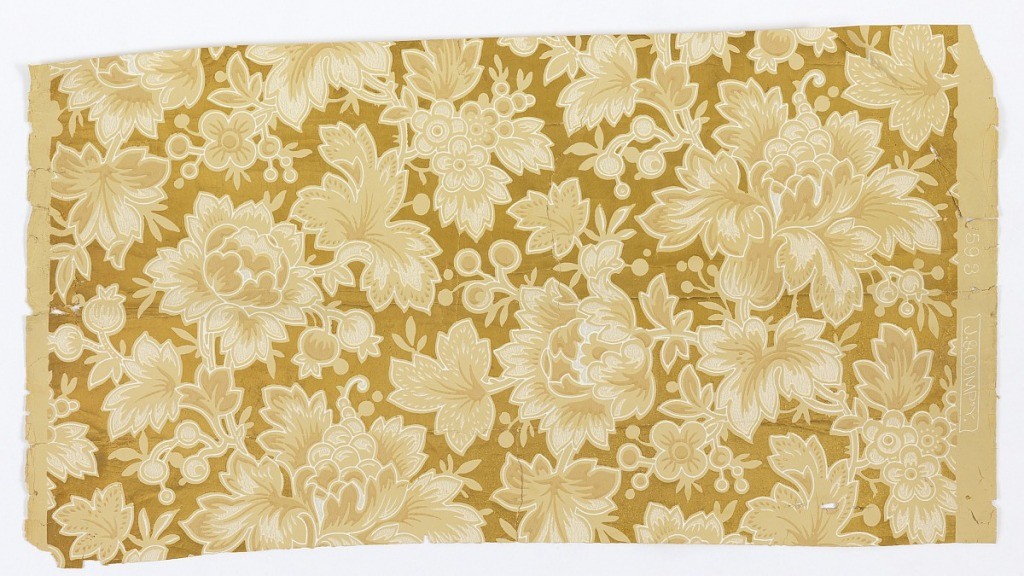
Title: Sidewall
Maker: J. & Comp'y.
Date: ca. 1880
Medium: Machine-printed
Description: On shiny gold ground, clusters of off-white, tan and brown chrysanthemum-like flowers in various stages of openness alternate with stylized four-petal daisies and buds in same colorway.